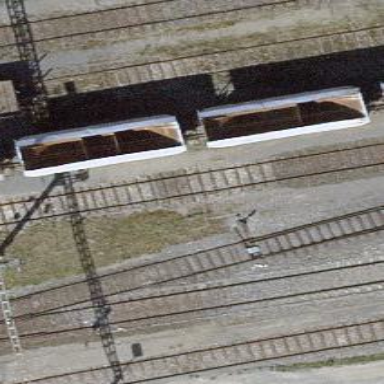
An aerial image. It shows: Railway switch.